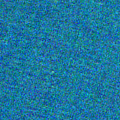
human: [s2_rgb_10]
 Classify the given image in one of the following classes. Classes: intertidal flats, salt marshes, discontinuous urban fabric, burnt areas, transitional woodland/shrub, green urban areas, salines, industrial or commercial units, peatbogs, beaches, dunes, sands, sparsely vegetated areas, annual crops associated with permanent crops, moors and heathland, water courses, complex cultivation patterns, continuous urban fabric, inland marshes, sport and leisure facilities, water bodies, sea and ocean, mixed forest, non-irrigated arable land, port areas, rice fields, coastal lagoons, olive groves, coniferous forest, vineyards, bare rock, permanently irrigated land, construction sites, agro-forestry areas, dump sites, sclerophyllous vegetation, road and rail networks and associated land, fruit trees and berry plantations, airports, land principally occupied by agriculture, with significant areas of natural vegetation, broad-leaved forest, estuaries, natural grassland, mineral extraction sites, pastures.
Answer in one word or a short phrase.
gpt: sea and ocean